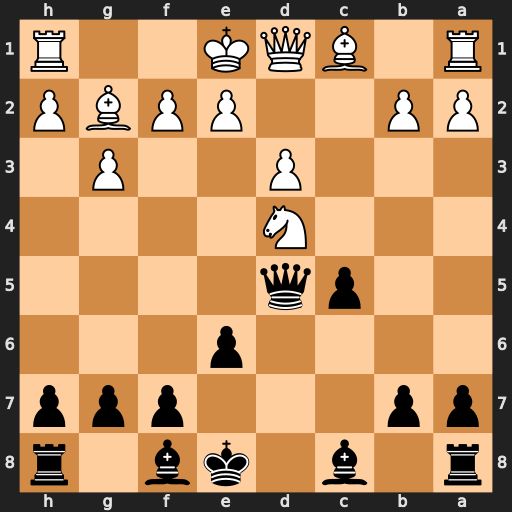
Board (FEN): r1b1kb1r/pp3ppp/4p3/2pq4/3N4/3P2P1/PP2PPBP/R1BQK2R
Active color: b
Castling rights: KQkq
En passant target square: -
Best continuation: Qxg2 Rf1 cxd4